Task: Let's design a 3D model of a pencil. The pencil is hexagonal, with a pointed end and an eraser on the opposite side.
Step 85:
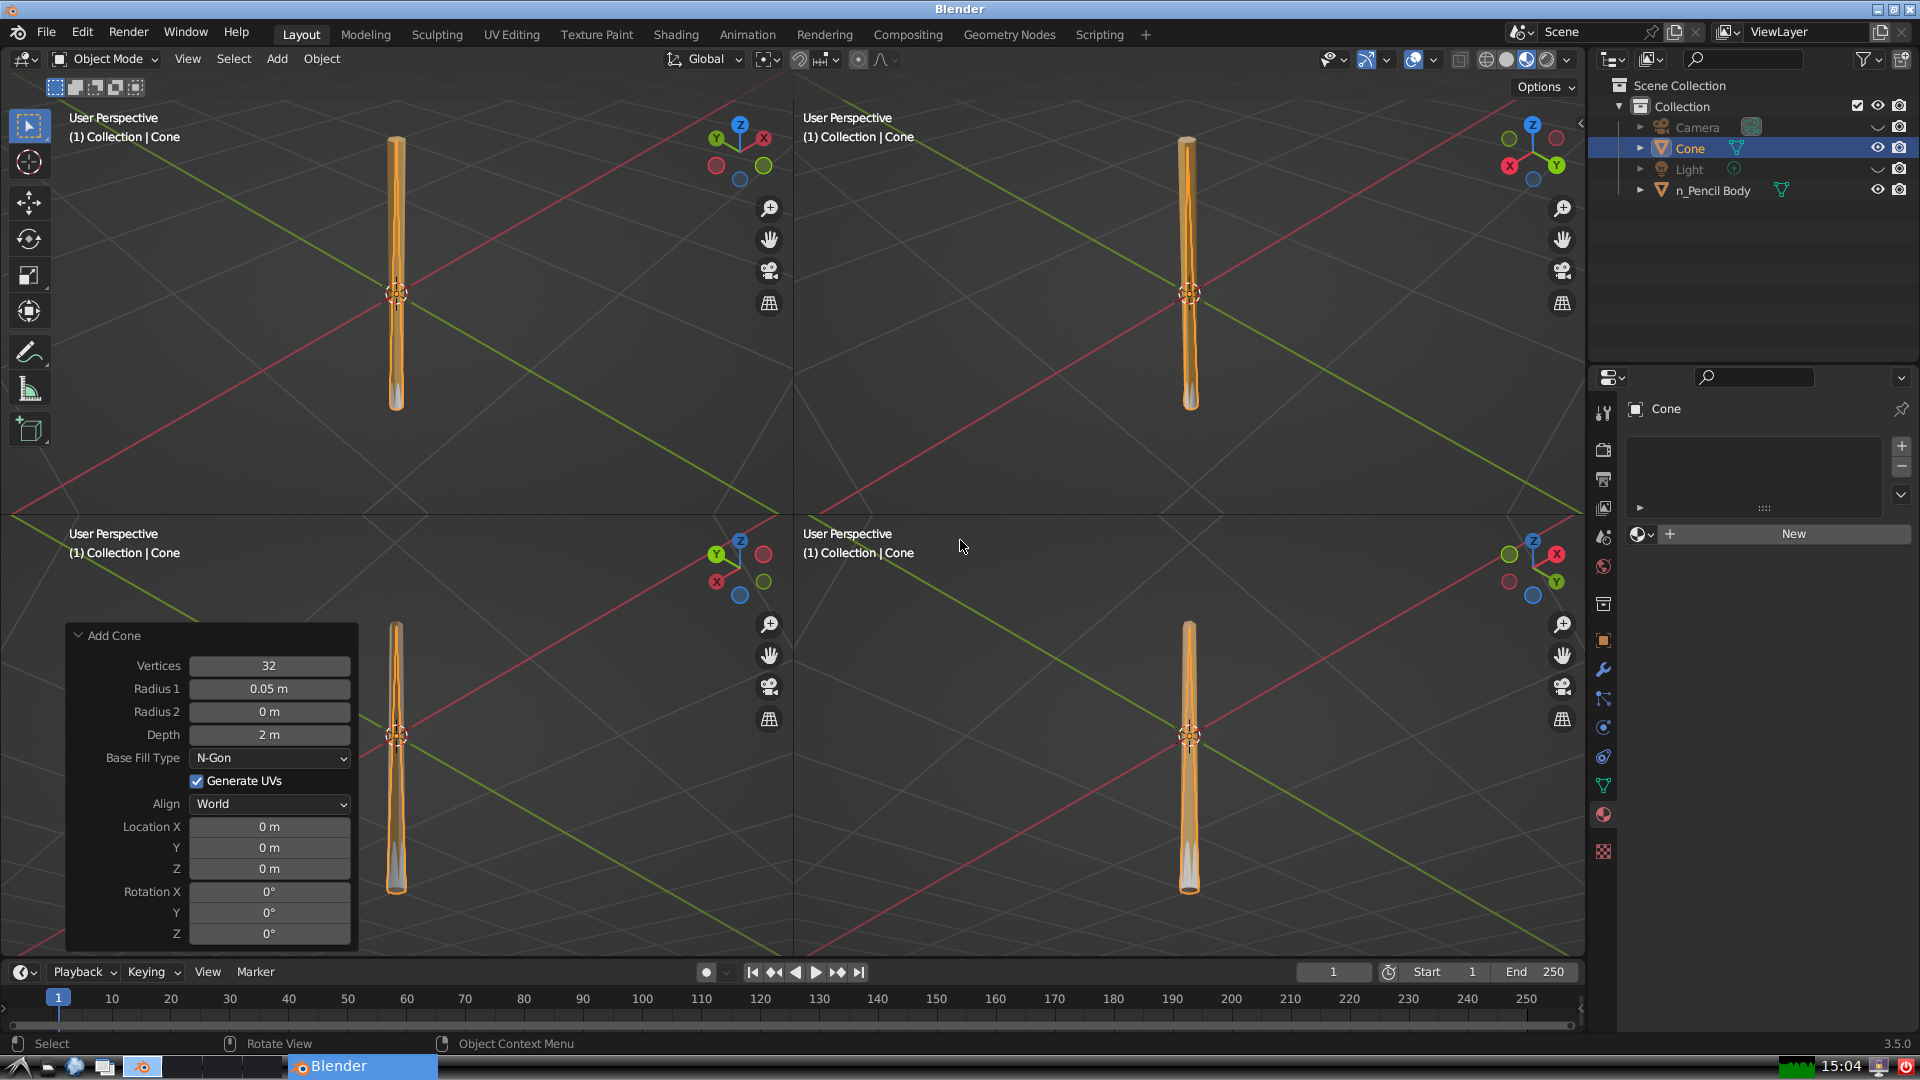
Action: {"key_press": ['Ctrl, Home']}